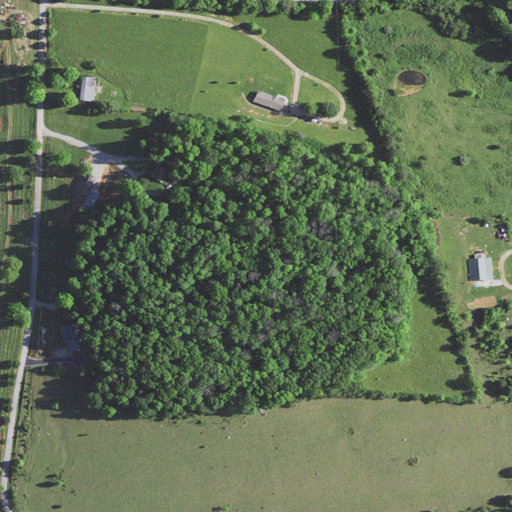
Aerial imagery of mountain in Kentucky named Cox Knob containing pasture, deciduous forest, open development, mixed forest, and medium intensity development